Aerial crown-view tile of a tropical tree (Barro Colorado Island, Panama), acquired 20240813:
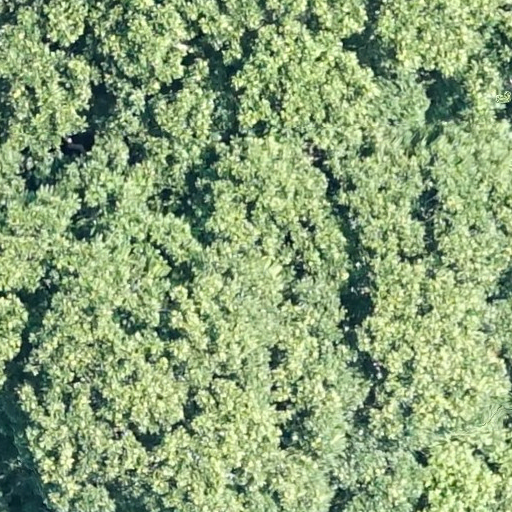
Species: Dipteryx oleifera
GBIF accepted scientific name: Dipteryx oleifera
Crown area: 915.497 m²